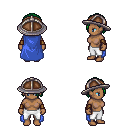
a pixel art fantasy rpg character, female body template, human, dark skin, blue cape, white pants, green bangs hairstyle, chain helm, leather bracers, four views (front, back, left, right), 2x2 character sprite sheet, small pixel art, hard edges, no anti-aliasing